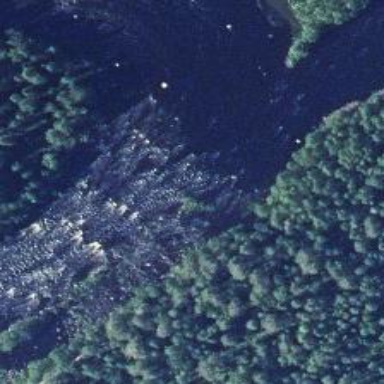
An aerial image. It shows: Scene featuring rapids in waterway.